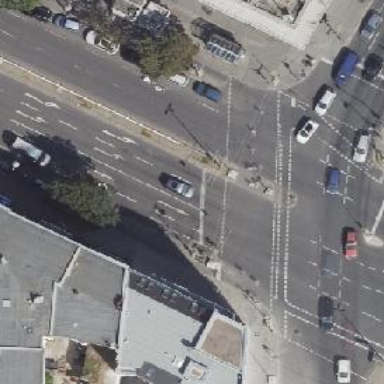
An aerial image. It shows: Road with traffic signals.